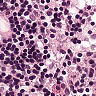
Metastatic tissue present: no